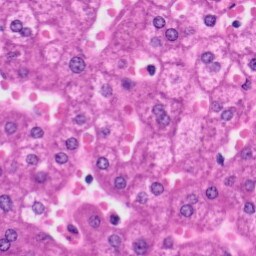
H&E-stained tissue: Liver